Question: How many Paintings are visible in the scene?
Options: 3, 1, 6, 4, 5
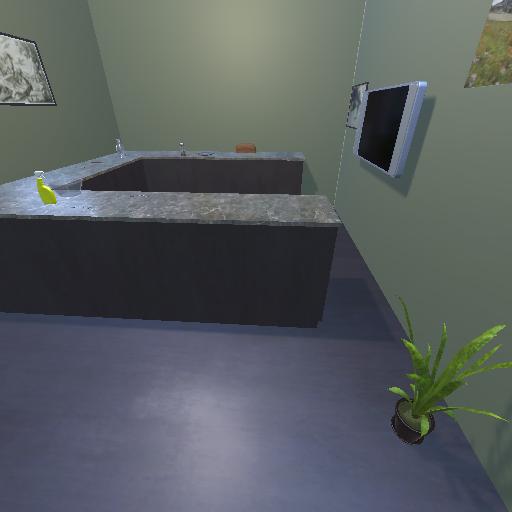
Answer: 3